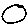
Label: circle